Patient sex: M
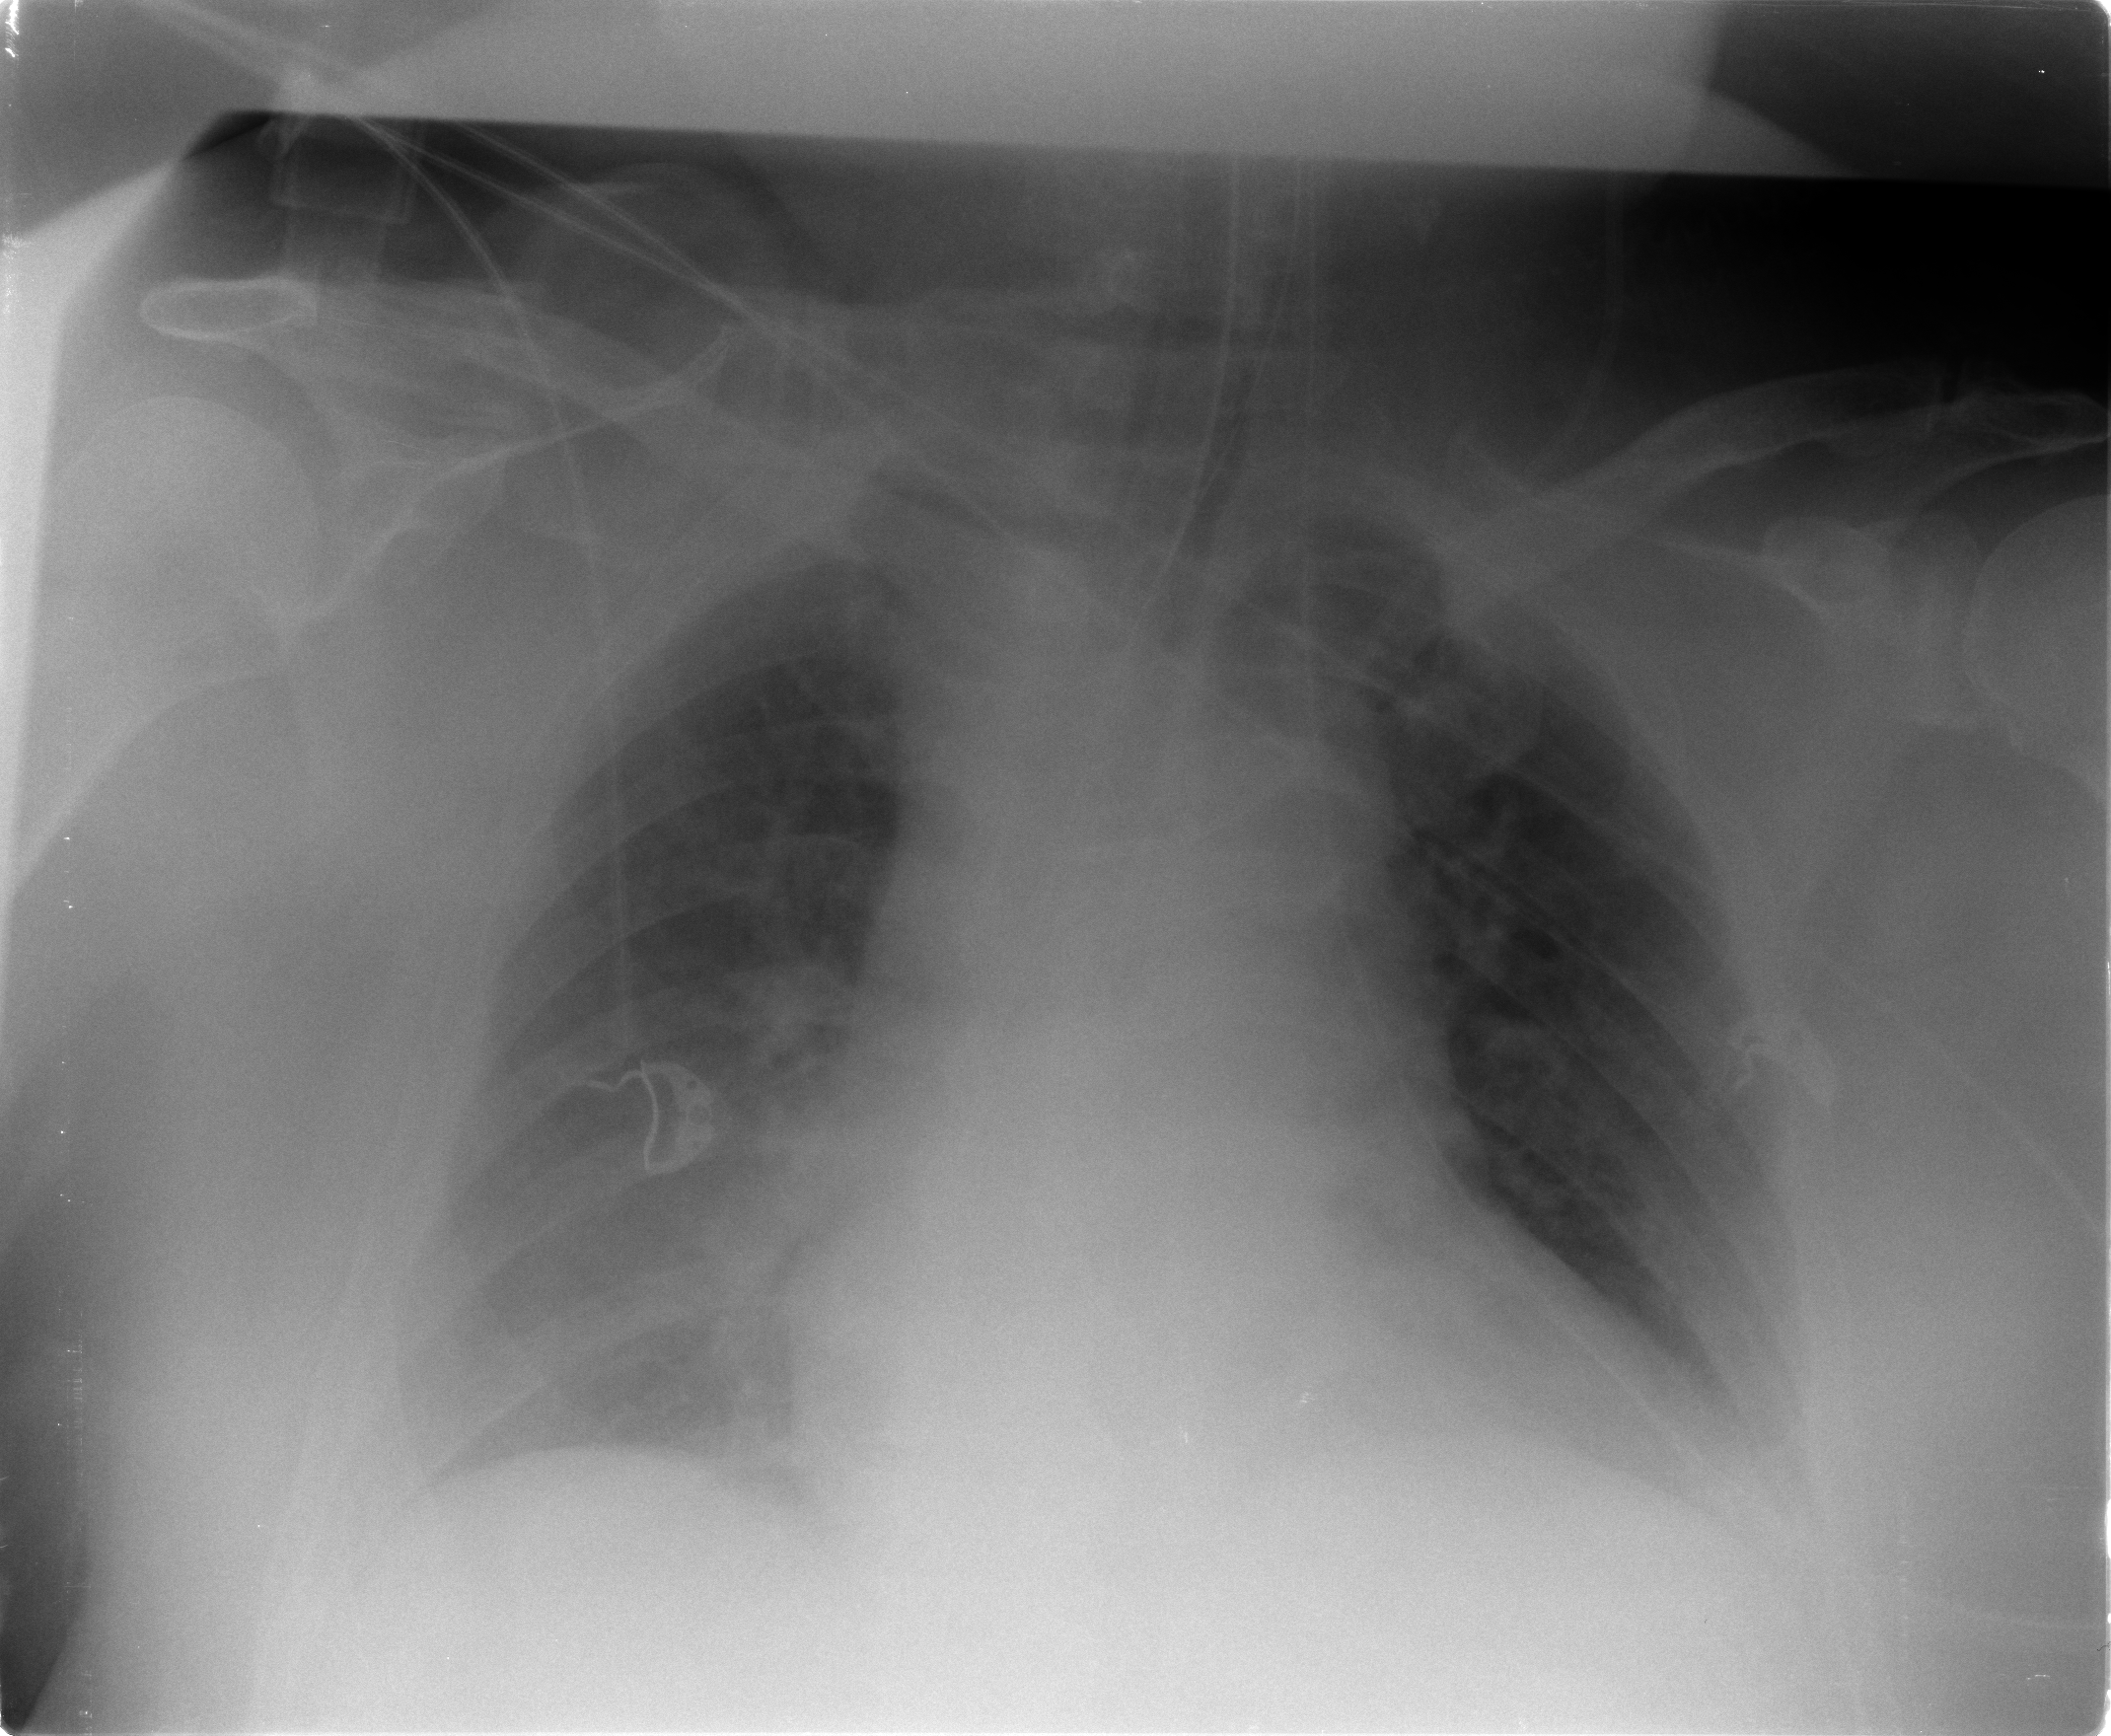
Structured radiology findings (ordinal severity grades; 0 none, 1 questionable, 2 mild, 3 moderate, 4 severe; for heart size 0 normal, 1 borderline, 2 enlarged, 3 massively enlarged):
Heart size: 1
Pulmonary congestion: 1
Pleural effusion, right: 0
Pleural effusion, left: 2
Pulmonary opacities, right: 0
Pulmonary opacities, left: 0
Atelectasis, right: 0
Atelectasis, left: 2